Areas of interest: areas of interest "Scenic Spot"
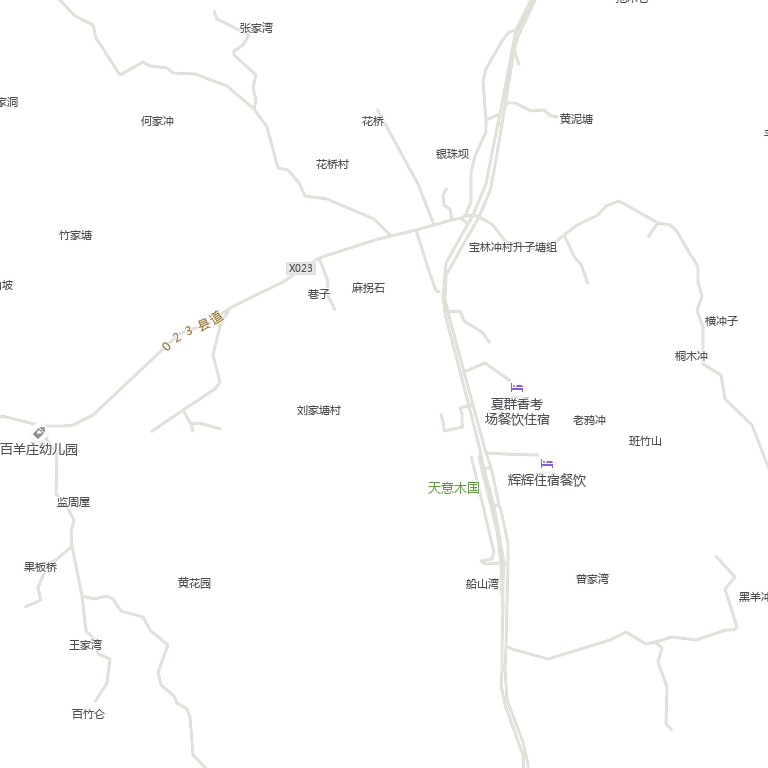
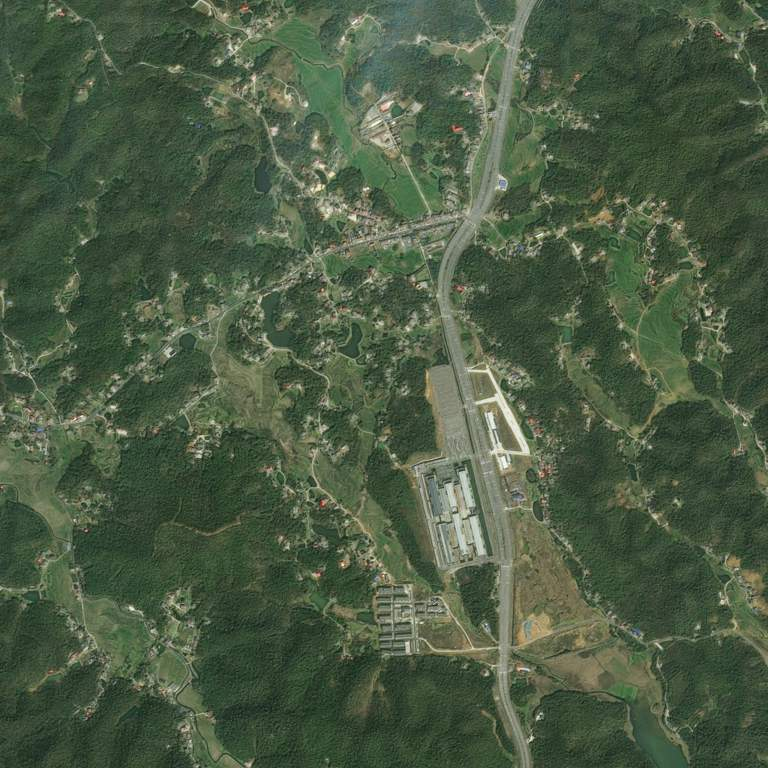